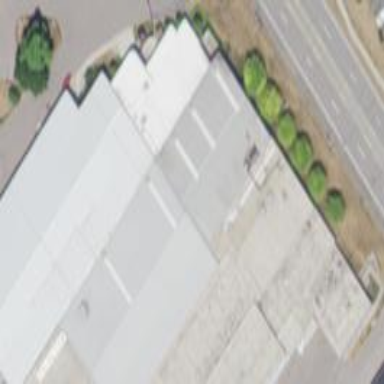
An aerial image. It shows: Warehouse.